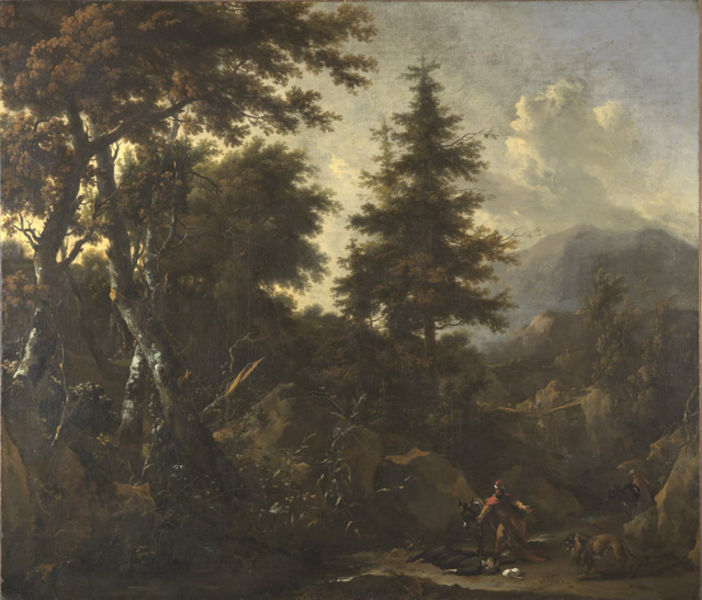
Titel: Schlucht im Bergwald
Künstler: Nicolaes Berchem
Standort: Karlsruhe
Institution: Staatliche Kunsthalle Karlsruhe
Schlagwörter: angriff, baum, berg, blau, blätter, dunkel, felsen, feuer, gemälde, gestein, gewitter, gruppe, himmel, kampf, körper, laub, mann, schatten, umhang, wasser, weiß, wolken, baumstämme, bäume, gelb, grün, landschaft, menschen, ocker, ufer, äste, abend, braun, frau, grau, hell, hintergrund, holz, licht, männer, orange, schwarz, straße, szene, vordergrund, ölbild, gras, hund, hunde, rot, tier, tiere, weg, wolke, beige, malerei, alt, leiche, mensch, mord, silber, spitze, stein, steine, tod, tot, toter, öl, ast, bach, baumstamm, birke, birken, dämmerung, erde, horizont, hügel, natur, stamm, weide, zweige, brücke, busch, gebüsch, pfad, sonne, sträucher, land, gewand, mantel, realismus, personen, person, pflanze, pflanzen, tal, wald, wasserfall, esel, pferd, reiter, sommer, liegen, düster, man, berge, fels, gebirge, gipfel, hang, sonnenlicht, nebel, sonnenuntergang, tag, klein, landschaftsmalerei, berglandschaft, schlucht, herbst, idylle, platz, figuren, romantik, tannen, ölgemälde, luft, stämme, wetter, wild, blue, fight, hat, men, oil, people, soldaten, soldier, soldiers, white, essen, female, figures, gray, green, painting, homme, melancholisch, brown, liegend, katze, krank, buch, heimat, diesig, vulkan, wurzel, alpen, idyllisch, lichtung, raub, schwert, überfall, soldat, verletzt, waffe, hell-dunkel, helm, kardinal, fichte, nadelbaum, tanne, mythologie, ölmalerei, ritter, jagd, rom, himme, wood, löwen, jäger, rehe, sterben, blauer himmel, chien, hilfe, leid, cloud, clouds, rock, rocks, sky, stone, tree, lichtspiel, wanderer, mythos, fall, unfall, laubbäume, hill, landscape, mountain, mountains, nature, nadelbäume, summer, sun, trees, fichten, kiefern, tannenwald, franziskus, dicht, nadelwald, heiliger, eiche, knorrig, gesträuch, jagt, löwe, opfer, gestrüpp, forest, light, pine, path, road, arkadien, räuber, reisender, verwundet, mort, reisende, wegelagerer, ohnmacht, turban, shadow, animals, dog, allegory, ziege, arbre, foret, paysage, unheimlich, herbstlich, banane, gebierge, bewaldet, mörder, jagen, cloudy, dead, helfen, retten, raubkatze, gewitterstimmung, bridge, wals, gebirgig, drapery, valley, lager, montagne, human, roit, leaves, meurtre, nuage, nuages, waöd, rochers, claude monet 97, barmherzig, raubtier, animal, liegender, samariter, hieronymus, horse, west, rocher, äl, branches, böume, aufgeregt, lebewesen, verletzter, leaf, war, puma, sleep, hunf, roter umhang, totschlag, humans, teilen, waldszene, stones, oriental, lion, body, camp, russia, outdoor, river, ohnmächtig, army, figren, boulder, fallen, bauim, donkey, pins, trunks, gebirgspfad, wildlife, fir, soft, water, 19. jahrhundert, 1800, #, d, dead man, beerg, hunt, #menschen, wolf, pflamnzen, rot#, laying, wurzlen, limbs, east, outdor, baum tanne, mensch+, wschlucht, alßen, goipfel, püfer, raubüberfall#männer, tanne mann, licht berg, wald blau, erschreocken, berglöwe, löwepuma, kun, mountani, guter samariter, gute samariter, helfe, wagabund, der himmel, gebirfe, hills, birde, birge, appalachia, ani al, weapons, hazy, flower design, emptyness, sol;diers, spears